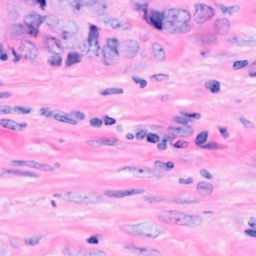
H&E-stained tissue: Breast